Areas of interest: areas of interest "Business Office Building"
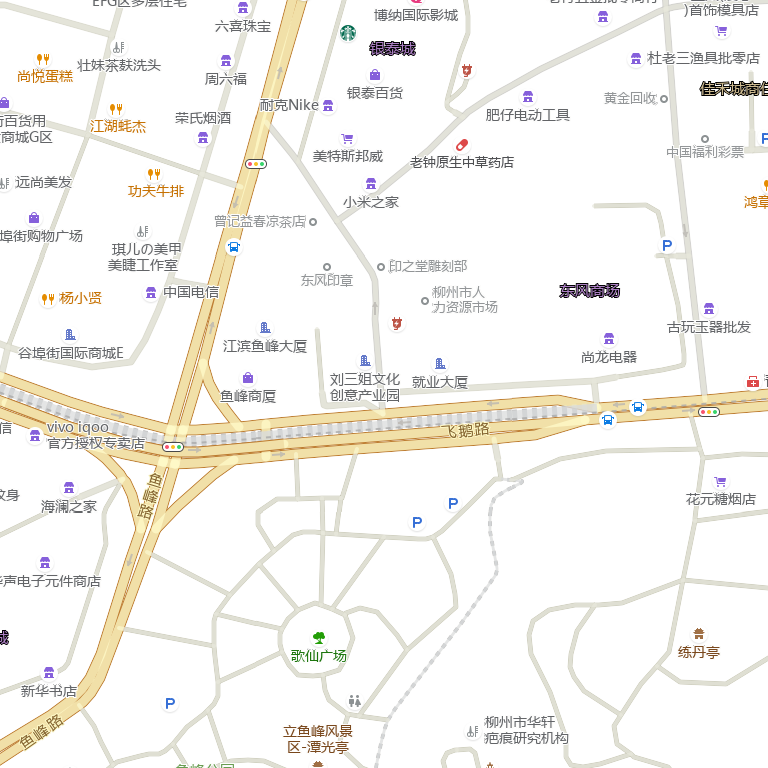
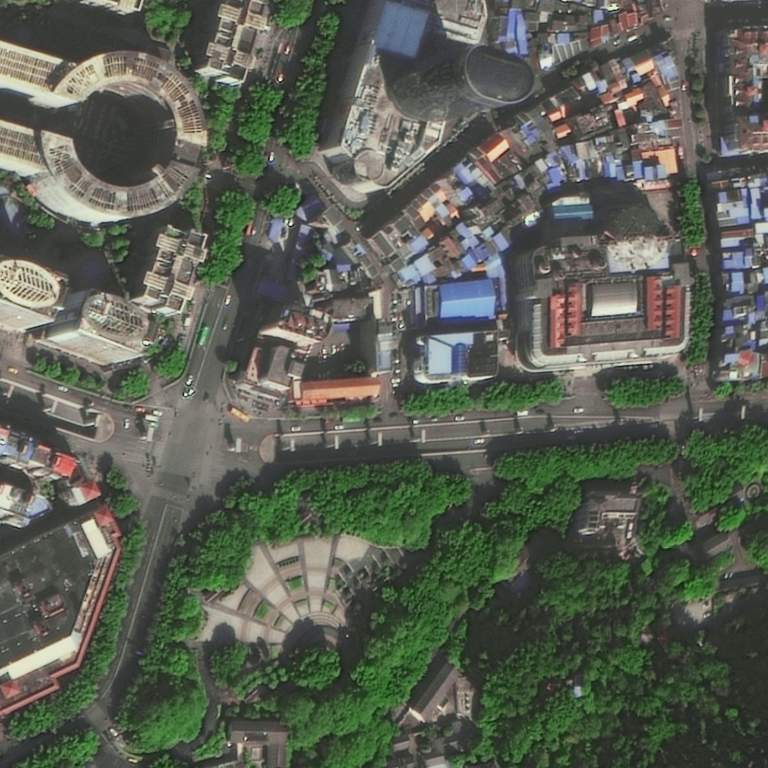